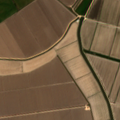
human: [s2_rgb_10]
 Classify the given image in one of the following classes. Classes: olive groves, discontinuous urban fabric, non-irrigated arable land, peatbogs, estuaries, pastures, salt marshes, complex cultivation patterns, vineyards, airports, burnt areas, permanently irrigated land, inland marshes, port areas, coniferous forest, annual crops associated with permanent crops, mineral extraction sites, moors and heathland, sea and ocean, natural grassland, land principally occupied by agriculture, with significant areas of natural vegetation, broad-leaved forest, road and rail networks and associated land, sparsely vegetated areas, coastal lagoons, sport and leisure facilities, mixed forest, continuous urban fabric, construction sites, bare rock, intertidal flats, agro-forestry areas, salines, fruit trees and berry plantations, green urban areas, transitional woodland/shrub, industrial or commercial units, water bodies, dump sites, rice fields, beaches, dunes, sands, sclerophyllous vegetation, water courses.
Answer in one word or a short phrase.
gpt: permanently irrigated land, rice fields, pastures